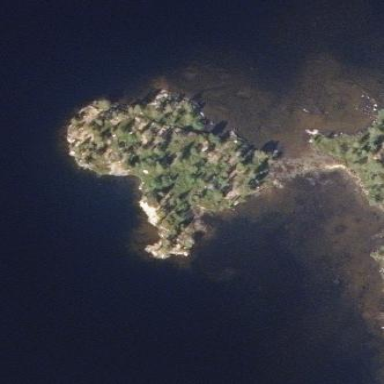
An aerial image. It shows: Islet.